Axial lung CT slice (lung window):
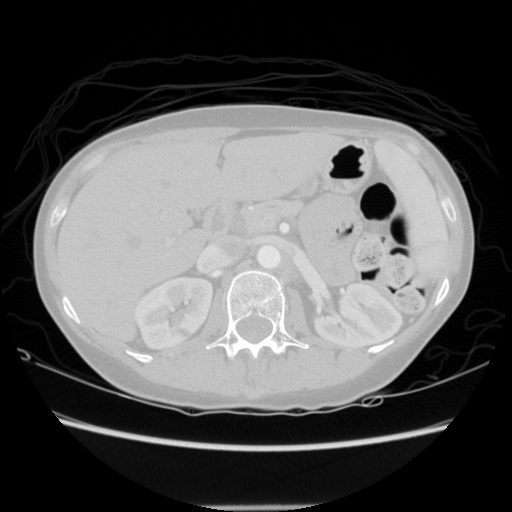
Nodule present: no